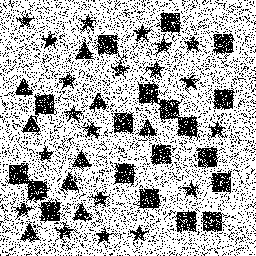
Squares: 19
Triangles: 9
Stars: 20
Total shapes: 48